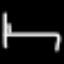
Label: bed